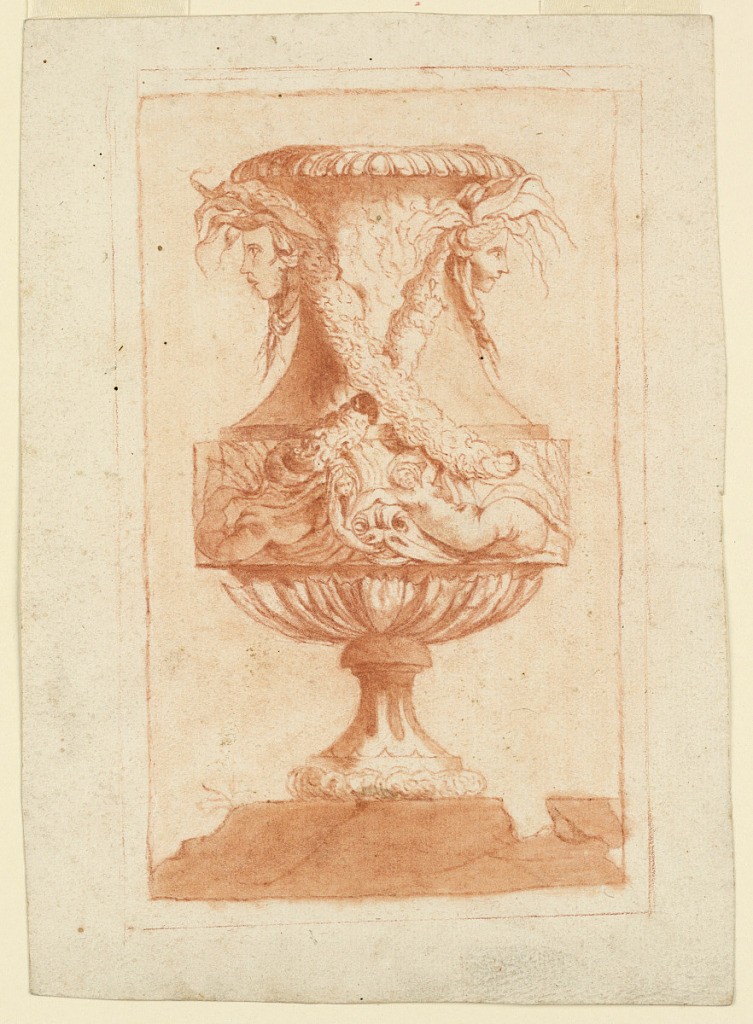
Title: Design for a Vase
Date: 1730–1760
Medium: Red crayon on paper
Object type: Drawing
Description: Elevation of a vase decorated with the heads of two river deities. Two garlands cross at the body. On frieze below, two mermaids with a dolphin. Vase stands on a cracked marble ground.